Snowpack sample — Loveland Pass, Silver Plume, Colorado, USA (1/12/25, 11:40 AM MST)
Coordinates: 39.66, -105.88
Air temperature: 7 °F
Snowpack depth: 140 cm
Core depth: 10 cm
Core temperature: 41 °F
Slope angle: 11°, slope face: 30°
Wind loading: high
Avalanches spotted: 2
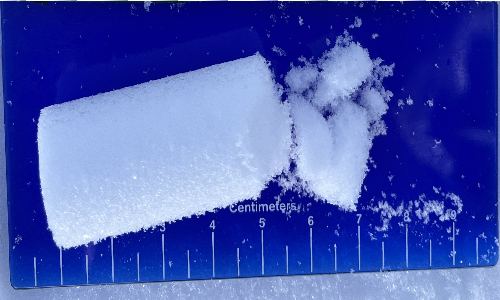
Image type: core
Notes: Pilot using slightly modified coring method that took too large segment for snow profile picturing, advised not to use in higher level models. Two avalanche on south face nearby, partially cloudy with light snow in the last 24 hours. Lots of wind loading on eastern features.